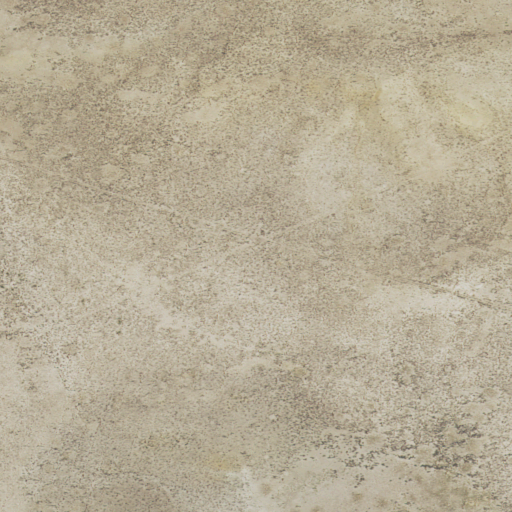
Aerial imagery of plain(s) in Wyoming named Sublettes Flat containing only shrub